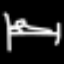
Label: bed